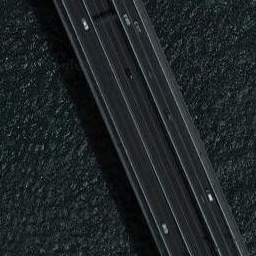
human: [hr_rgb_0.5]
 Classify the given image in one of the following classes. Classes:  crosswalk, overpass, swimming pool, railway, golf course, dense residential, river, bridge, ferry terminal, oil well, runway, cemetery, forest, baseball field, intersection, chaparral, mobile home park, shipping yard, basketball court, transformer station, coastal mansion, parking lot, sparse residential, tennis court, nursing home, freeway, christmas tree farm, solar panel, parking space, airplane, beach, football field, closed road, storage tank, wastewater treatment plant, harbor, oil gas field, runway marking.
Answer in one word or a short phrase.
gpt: bridge